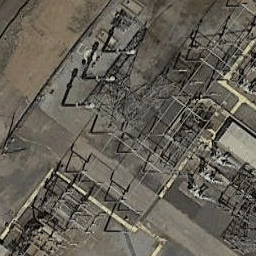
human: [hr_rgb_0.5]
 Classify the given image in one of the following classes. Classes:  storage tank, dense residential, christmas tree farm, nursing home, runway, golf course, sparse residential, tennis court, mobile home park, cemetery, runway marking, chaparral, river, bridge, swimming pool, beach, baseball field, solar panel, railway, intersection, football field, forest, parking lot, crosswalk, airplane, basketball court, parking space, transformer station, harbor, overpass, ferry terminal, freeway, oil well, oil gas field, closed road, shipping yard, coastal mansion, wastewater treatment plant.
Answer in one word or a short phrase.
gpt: transformer station